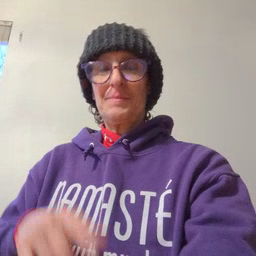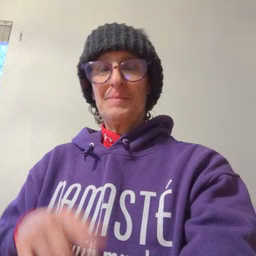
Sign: down